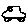
Label: car